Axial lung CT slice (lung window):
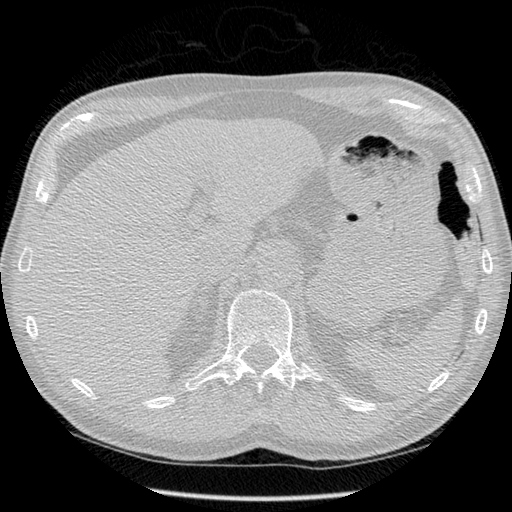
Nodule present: no